Question: I've loaded a page with multiple SVGs on chrome.
when I zoomin/out one of the SVG is disappearing and I have no idea why this is happening.
(and it stays like this even when I zoom back to default)
any ideas?

<URL>
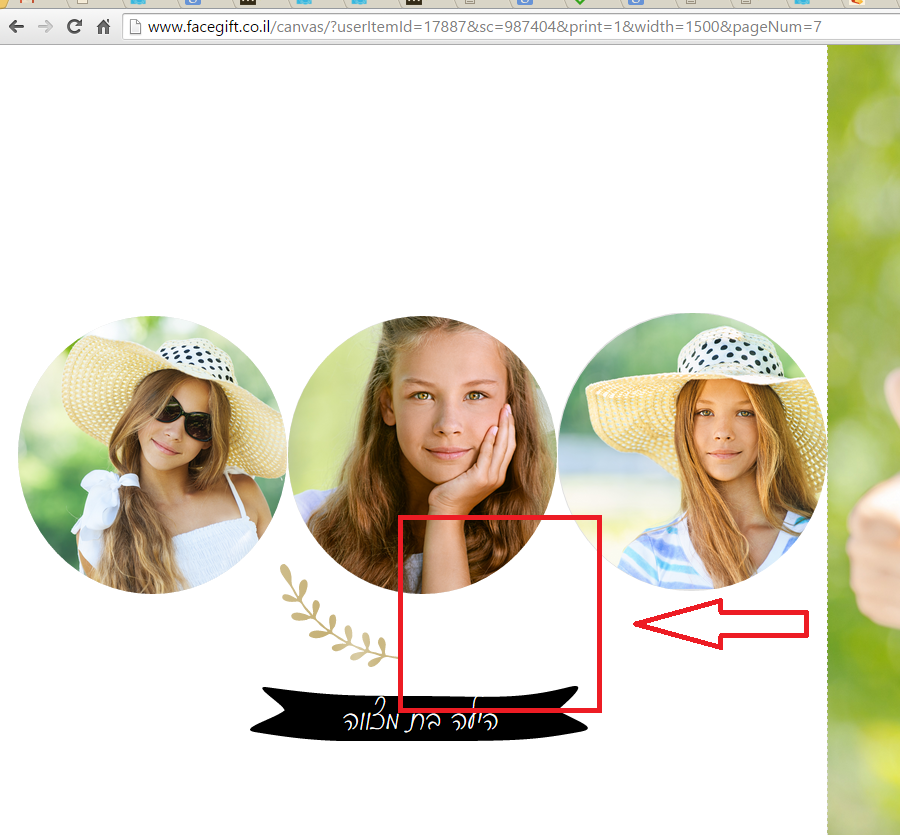
Answer: This is not a bug in Chrome. This is a bug in your page.
All the 'id' attributes on the page have to be unique. But on your page, they are not.
The '<linearGradient>' for that botanical flourish has the id '"SVGID_2_"'. There is also a '<clipPath>' element on the page with 'id="SVGID_2_"'.
Fix that problem (and any other duplicate ids) and I am certain things will start working.
Then you should also delete your Chrome bug report.